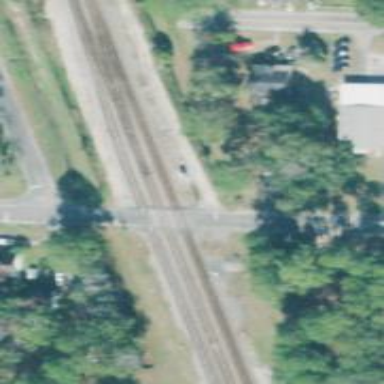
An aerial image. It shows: Level crossing with lights at railway intersection.